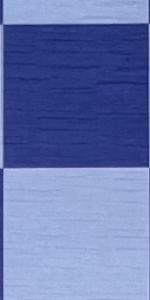
Label: Empty